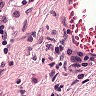
Metastatic tissue present: no